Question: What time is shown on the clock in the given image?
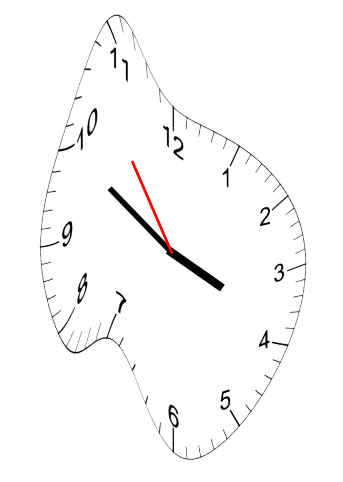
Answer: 03:49:54